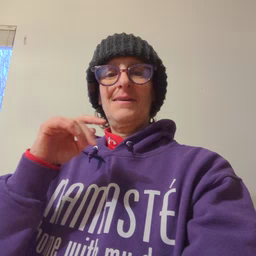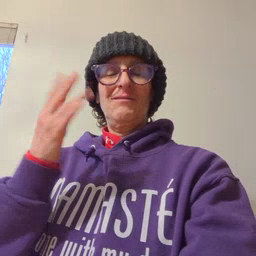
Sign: finger